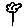
Label: flower